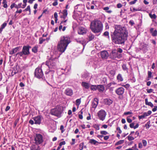
Tumor epithelial tissue: yes
Tumor-associated stroma tissue: yes
Normal tissue: no